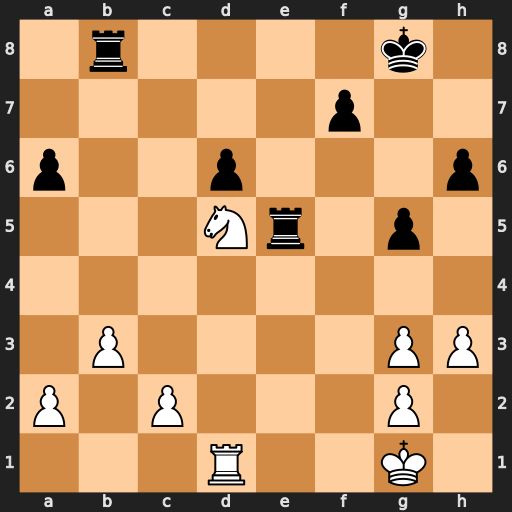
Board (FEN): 1r4k1/5p2/p2p3p/3Nr1p1/8/1P4PP/P1P3P1/3R2K1
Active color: w
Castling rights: -
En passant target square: -
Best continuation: Nf6+ Kg7 Nd7 Rc8 Nxe5